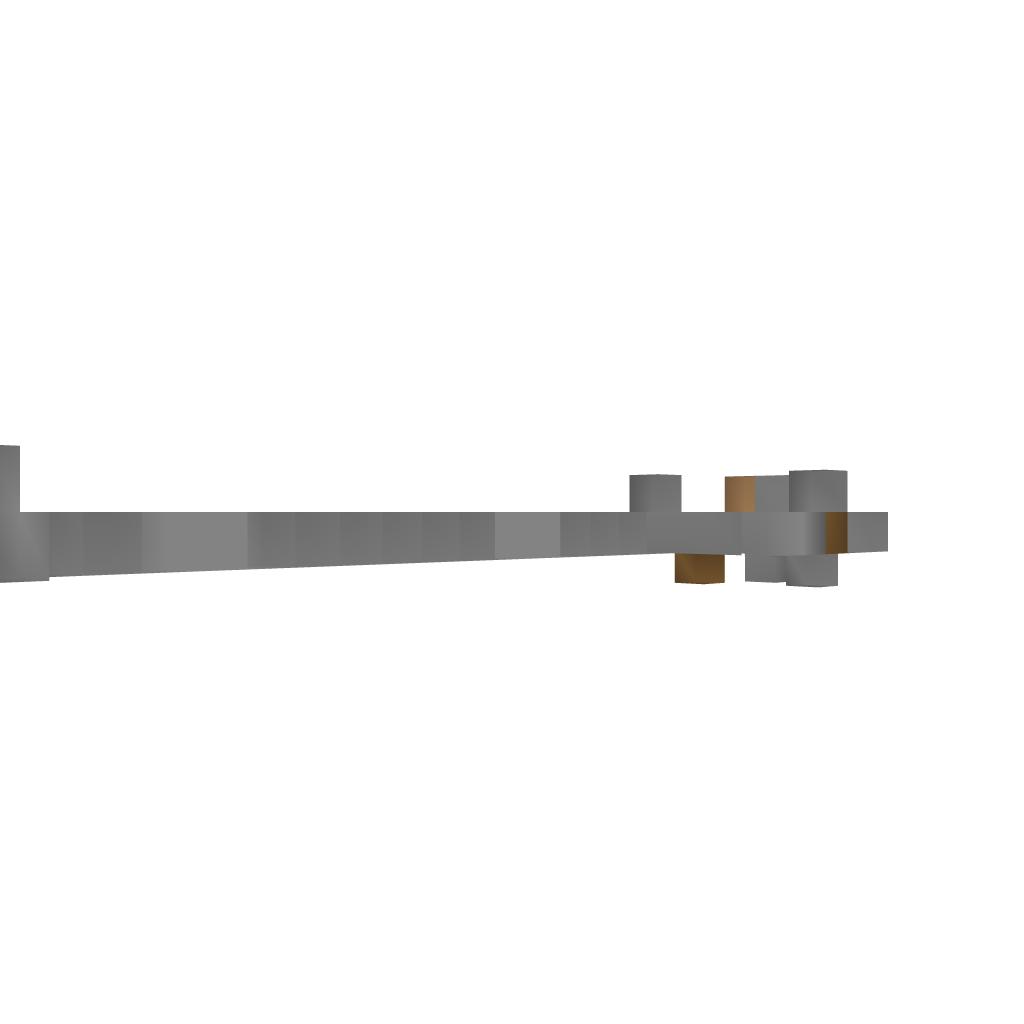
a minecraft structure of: simple row furnaces bad low quality